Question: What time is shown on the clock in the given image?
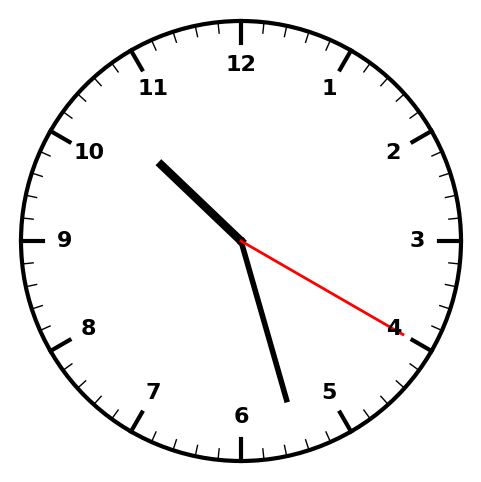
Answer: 10:27:20